Question: So i have a very strange bug i think.. I have a script where i generate a random color and assign it to the player, the thing is that the color is always white but when i look to the color panel in inspector it is showing a normal random color.Another fun thing is that when i change the color in inspector in play mode it actually changes
'''
float R = Random.Range(0, 226);
float G = Random.Range(0, 226);
float B = Random.Range(0, 226);
ColorToBeGenerate = new Color(R, G, B);
Player.GetComponent<SpriteRenderer>().color = ColorToBeGenerate;
'''
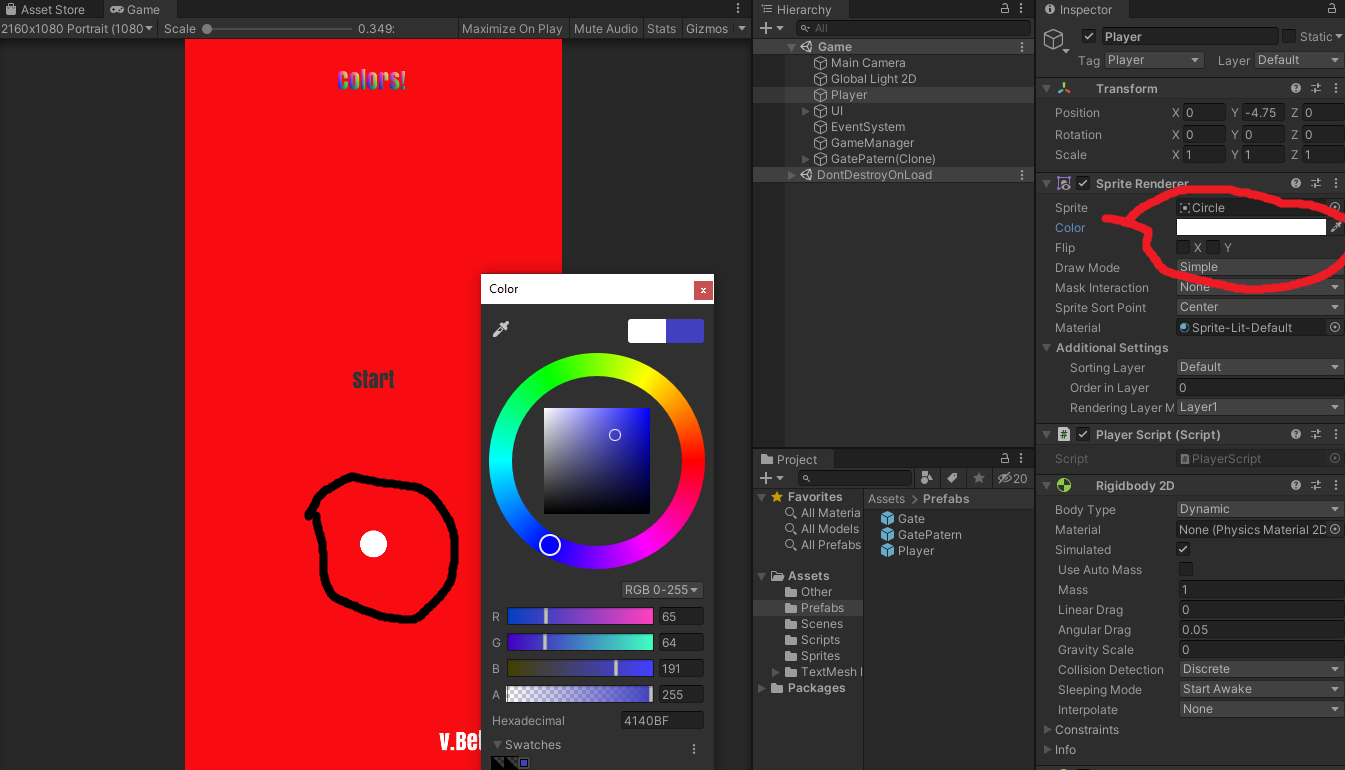
Answer: 'Color' constructor takes float values from 0 to 1 .. not int between 0 to 255. as Mentioned
change your code as following
'''
float R = Random.Range(0, 226/255f);
float G = Random.Range(0, 226/255f);
float B = Random.Range(0, 226/255f);
ColorToBeGenerate = new Color(R, G, B);
Player.GetComponent<SpriteRenderer>().color = ColorToBeGenerate;
'''